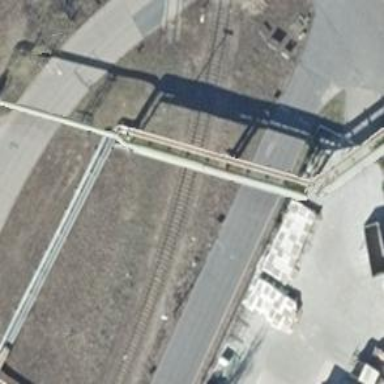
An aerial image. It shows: Abandoned railway yard.